Question: I have just discovered that CSS 'box-shadow' is not a gradient.
I want to have under my link element, which is shown as a button, is a gradient which goes from one RGB color to another RGB color, and this looks like a drop shadow. The top RGB color is '#333' and the button RGB color to be '#fff' and it should have a height of 4 pixels. (just for example, I have not measured this from the button image).
So I have a
'''
<a href="#" class="mybutton">Button</a>.
'''
I want the shadow directly under it.
The button with a gradient shadow under it I am trying to reproduce is this one:

Is there any equivalent way to do this with box-shadow or is there any other way to do it?
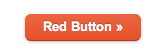
Answer: Perhaps something like the following (although you're going to have to play a bit with the colours etc you prefer):
'''
<a href="#" class="btn">Button</a>
.btn {
border: solid 1px rgb(139,137,125);
border-color: rgb(182,179,161) rgb(167,164,146) rgb(139,137,125) rgb(167,164,146);
background: #C9C6B4; /* old browsers */
background: -moz-linear-gradient(top, #D8D5C1 3%, #C9C6B4 4%, #A7A492 100%); /* firefox */
background: -webkit-gradient(linear, left top, left bottom, color-stop(3%, #D8D5C1), color-stop(4%, #C9C6B4), color-stop(100%, #A7A492)); /* webkit */ /* filter: progid:DXImageTransform.Microsoft.gradient( startColorstr='#D8D5C1', endColorstr='#A7A492',GradientType=0 );*/
-moz-text-shadow: rgba(0,0,0,0.2) 0px -1px 0px;
-webkit-text-shadow: rgba(0,0,0,0.2) 0px -1px 0px;
text-shadow: rgba(0,0,0,0.2) 0px -1px 0px;
-moz-box-shadow: rgba(0,0,0,0.3) 0px 2px 3px;
-webkit-box-shadow: rgba(0,0,0,0.3) 0px 2px 3px;
box-shadow: rgba(0,0,0,0.3) 0px 2px 3px;
cursor: pointer;
font: bold 12px/1em Arial, Helvetica, sans-serif;
color: rgb(255,255,255)!important;
text-align: center;
white-space: nowrap;
float: right;
margin: 0 0 8px 5px;
padding: 0.5em 1em;
}
.btn:hover {
border-color: rgb(211,106,13) rgb(185,72,0) rgb(166,53,0) rgb(185,72,0);
-moz-box-shadow: rgba(0,0,0,0.5) 0px 1px 2px;
-webkit-box-shadow: rgba(0,0,0,0.5) 0px 1px 2px;
-moz-text-shadow: rgba(255,255,255,0.9) 0px 0px 10px;
-webkit-text-shadow: rgba(255,255,255,0.9) 0px 0px 10px;
text-shadow: rgba(255,255,255,0.9) 0px 0px 10px;
box-shadow: rgba(0,0,0,0.5) 0px 1px 2px;
background: #DD6C00; /* old browsers */
background: -moz-linear-gradient(top, #F69C11 3%, #DD6C00 4%, #BB4A00 100%); /* firefox */
background: -webkit-gradient(linear, left top, left bottom, color-stop(3%, #F69C11), color-stop(4%, #DD6C00), color-stop(100%, #BB4A00));
}
'''
Nick